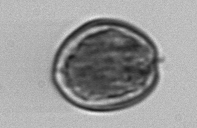
Label: Prorocentrum